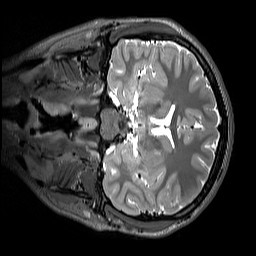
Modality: T2w
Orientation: coronal
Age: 11
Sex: female
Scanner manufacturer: siemens
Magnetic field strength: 3 T
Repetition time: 3.2 s
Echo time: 0.408 s